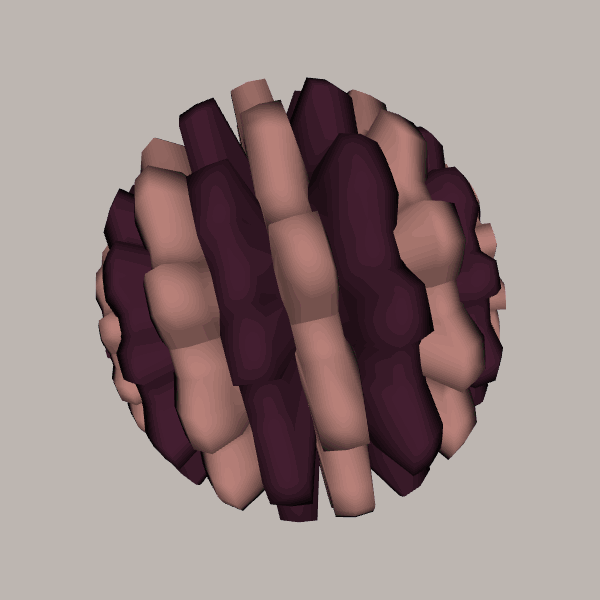
Background: light